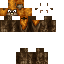
A female skeleton skin with dark skin, wearing brown helmet dressed in a orange suit and brown pants, featuring a closed mouth.